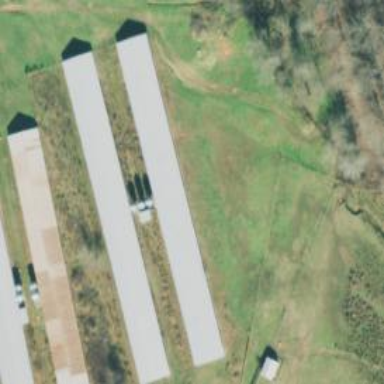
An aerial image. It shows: Poultry house.